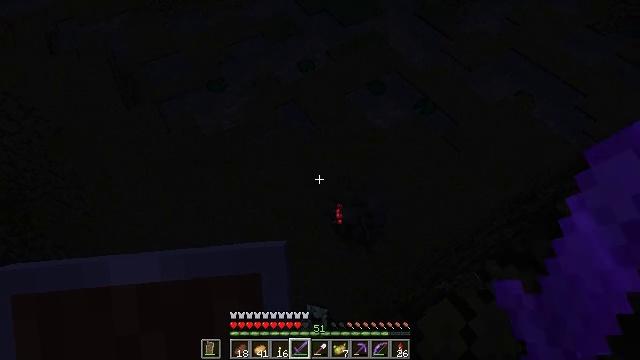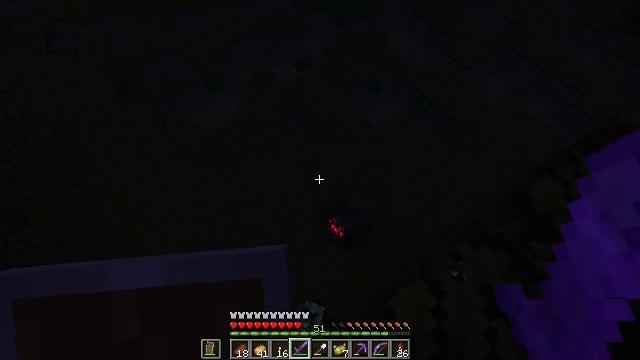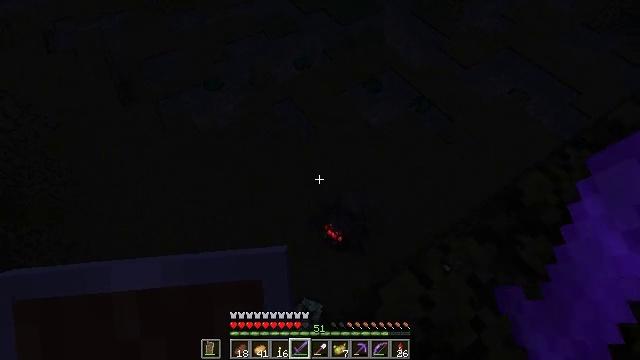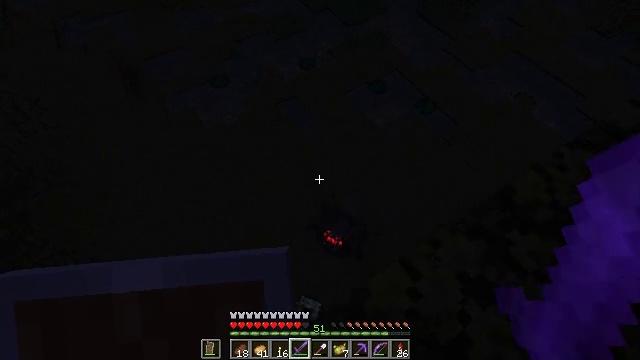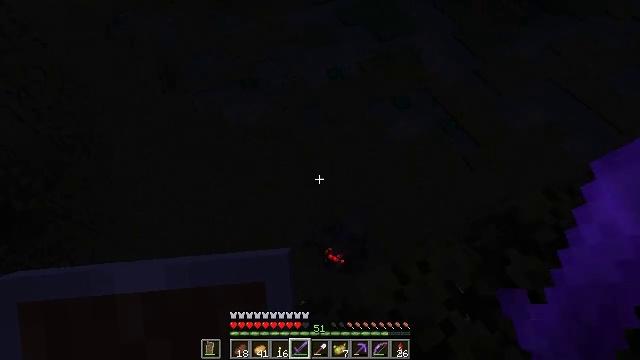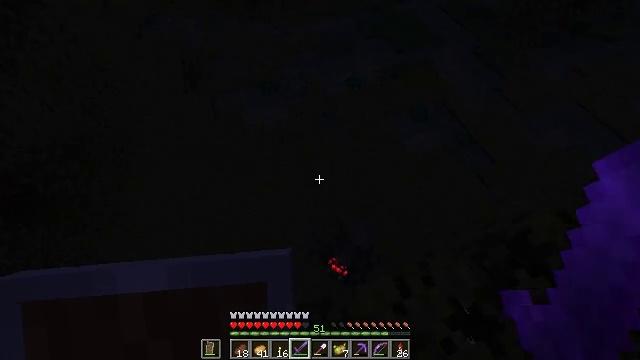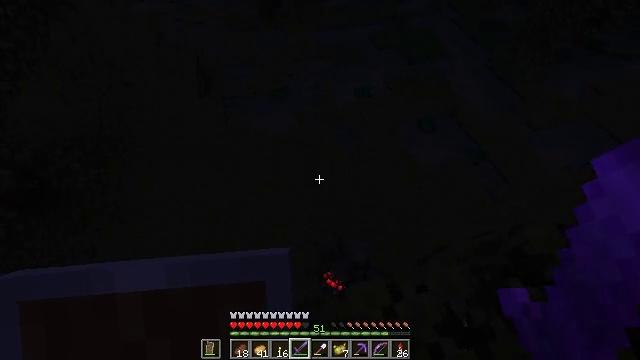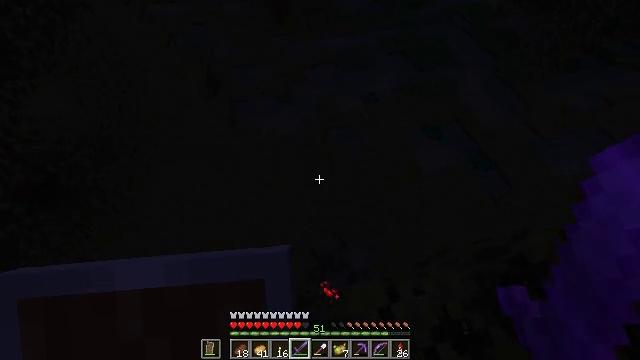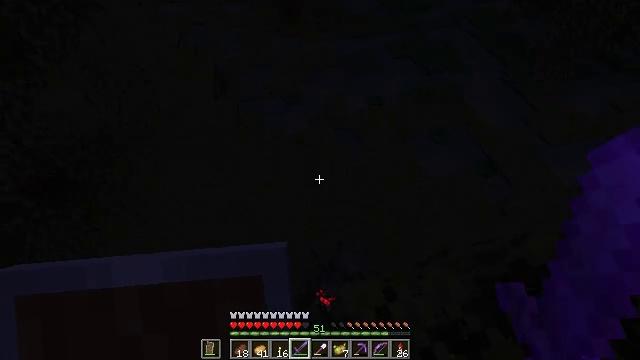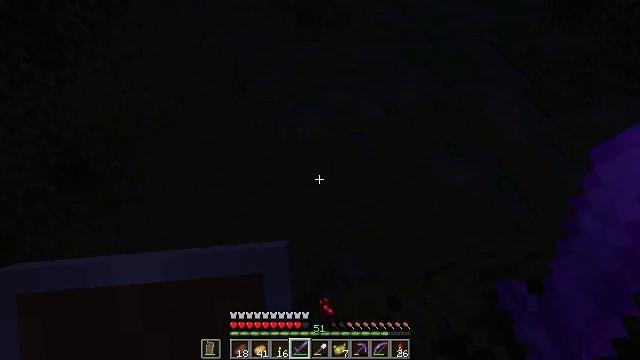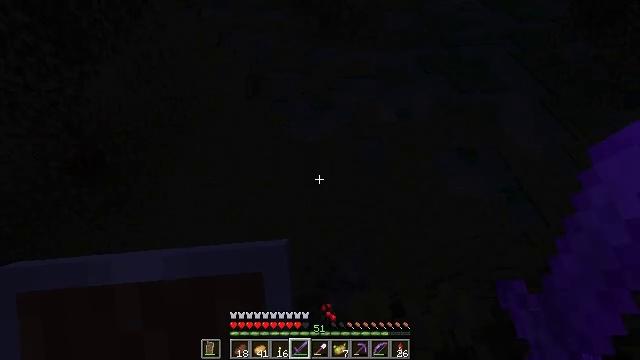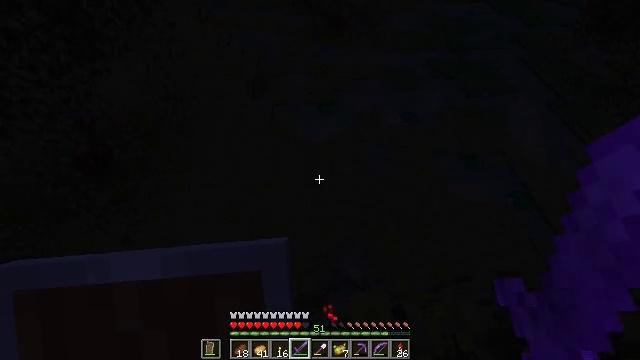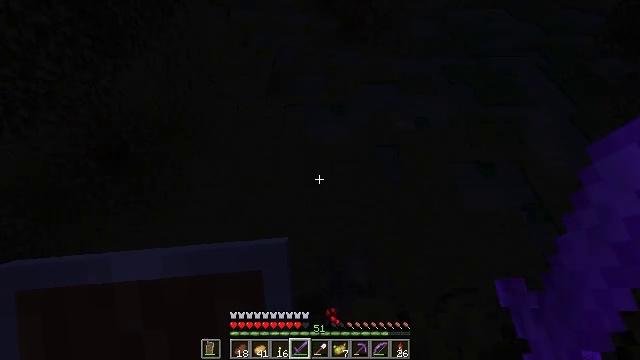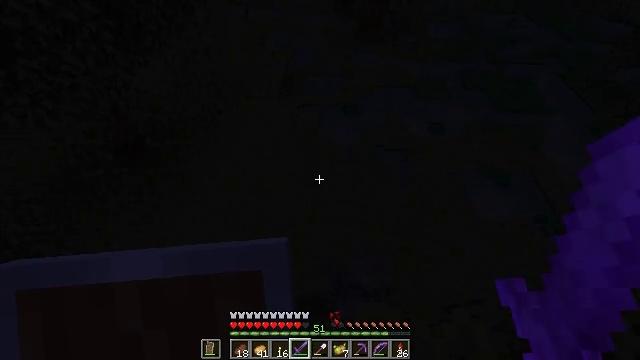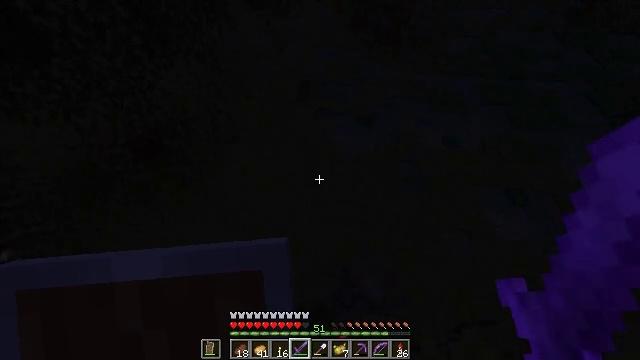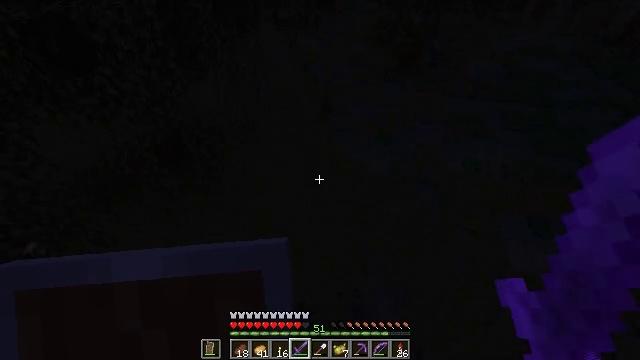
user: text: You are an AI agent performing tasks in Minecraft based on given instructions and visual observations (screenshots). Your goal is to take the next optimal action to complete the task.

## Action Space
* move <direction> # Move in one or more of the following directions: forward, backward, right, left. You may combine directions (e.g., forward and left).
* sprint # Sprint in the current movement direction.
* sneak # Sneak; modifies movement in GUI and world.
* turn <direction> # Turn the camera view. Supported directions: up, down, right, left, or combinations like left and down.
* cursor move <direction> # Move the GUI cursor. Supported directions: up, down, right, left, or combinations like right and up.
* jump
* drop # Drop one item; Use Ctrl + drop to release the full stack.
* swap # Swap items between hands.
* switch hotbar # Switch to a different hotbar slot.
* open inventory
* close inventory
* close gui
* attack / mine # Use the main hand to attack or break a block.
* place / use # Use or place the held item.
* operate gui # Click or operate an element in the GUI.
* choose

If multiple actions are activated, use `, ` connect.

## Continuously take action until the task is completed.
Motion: motion action
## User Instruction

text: Hunt a slime.
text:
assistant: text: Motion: move back and move right, sneak
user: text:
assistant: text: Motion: move back and move right, sneak
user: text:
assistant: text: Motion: move back and move right, sneak, turn left
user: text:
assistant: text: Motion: move back and move right, sneak, turn left and up
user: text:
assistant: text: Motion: move right, sneak, turn left and up
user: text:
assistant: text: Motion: sneak, turn left and up
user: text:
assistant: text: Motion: sneak, turn left
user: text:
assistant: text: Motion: sneak, turn left
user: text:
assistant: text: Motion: sneak, turn left
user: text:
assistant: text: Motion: sneak, turn left
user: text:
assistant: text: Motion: sneak, turn left
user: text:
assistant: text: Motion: sneak, turn left
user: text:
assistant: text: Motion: sneak, turn left
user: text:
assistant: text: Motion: sneak, turn left and up
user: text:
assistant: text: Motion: sneak, turn left and up
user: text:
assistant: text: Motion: sneak, turn left and up
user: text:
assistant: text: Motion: sneak, turn left and up
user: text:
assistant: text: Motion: sneak
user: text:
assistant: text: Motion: sneak
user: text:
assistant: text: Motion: sneak
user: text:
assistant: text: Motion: sneak
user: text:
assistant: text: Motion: sneak
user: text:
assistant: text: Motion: sneak
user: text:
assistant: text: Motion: sneak
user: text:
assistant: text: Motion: sneak
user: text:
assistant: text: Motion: sneak
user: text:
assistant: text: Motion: sneak, turn up
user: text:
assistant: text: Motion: sneak, turn up
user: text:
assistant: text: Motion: sneak
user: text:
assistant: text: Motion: sneak